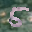
Label: 5